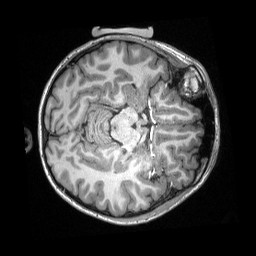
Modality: T1w
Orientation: axial
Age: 19
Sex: female
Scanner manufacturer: siemens
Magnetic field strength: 3 T
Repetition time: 2.3 s
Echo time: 0.00308 s